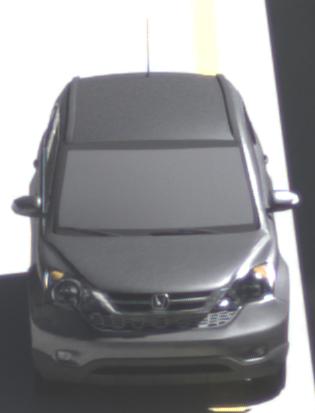
Make: Honda
Model: CR-V
Detailed model: CR-V (III) (04/10 - 10/12)
Model produced from: 2010
Model produced until: 2012
Doors: 5
Color: gray
Road condition: dry road
Daytime: midday
Contrast: high contrast